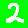
Digit: 2